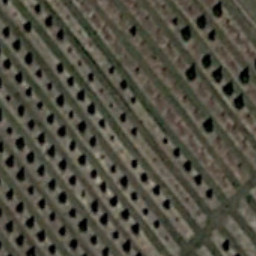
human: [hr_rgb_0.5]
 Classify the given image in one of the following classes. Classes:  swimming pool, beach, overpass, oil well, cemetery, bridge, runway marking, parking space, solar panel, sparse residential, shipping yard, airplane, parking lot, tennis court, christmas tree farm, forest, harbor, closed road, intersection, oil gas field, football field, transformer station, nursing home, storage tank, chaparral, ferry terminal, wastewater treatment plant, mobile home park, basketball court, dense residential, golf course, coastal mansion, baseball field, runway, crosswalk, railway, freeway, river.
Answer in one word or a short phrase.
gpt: christmas tree farm